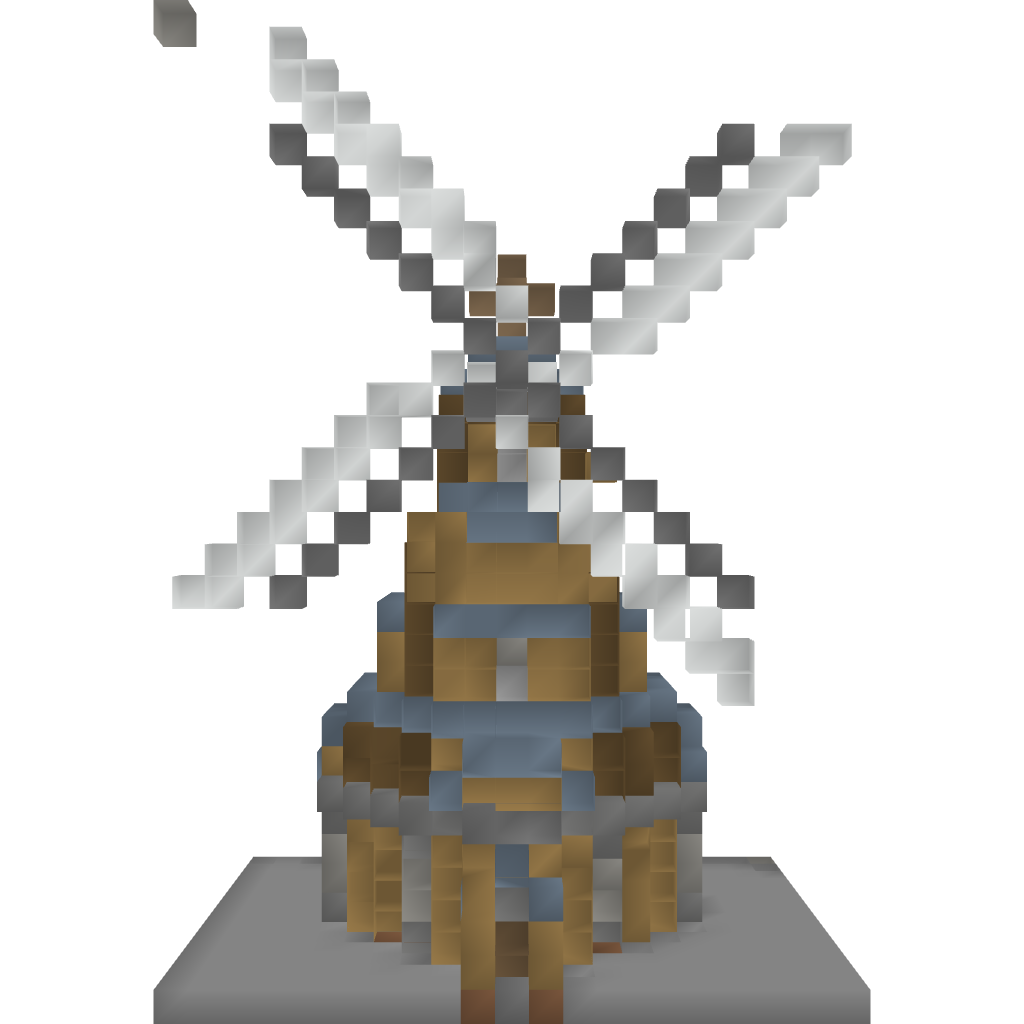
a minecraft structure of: Windmill 2